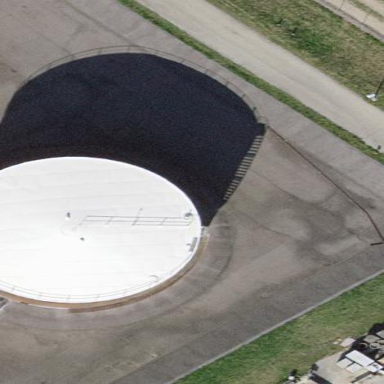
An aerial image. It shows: Industrial building with storage tank.